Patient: sex M, age 54
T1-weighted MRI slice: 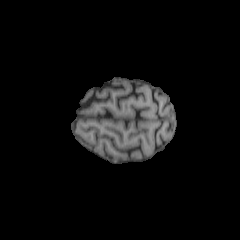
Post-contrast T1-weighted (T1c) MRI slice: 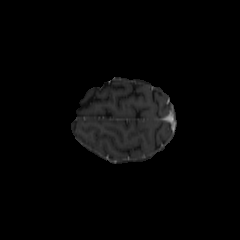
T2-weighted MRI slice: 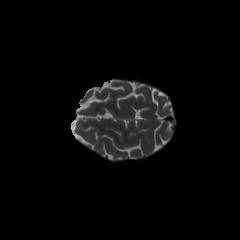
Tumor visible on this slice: no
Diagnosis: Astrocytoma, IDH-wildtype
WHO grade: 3